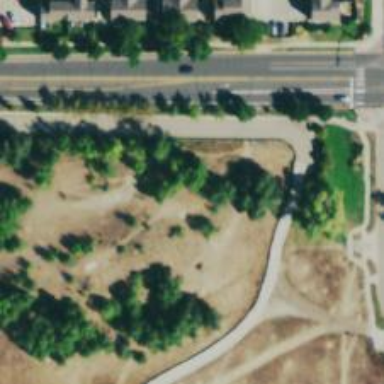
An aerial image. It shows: Disc golf hole.